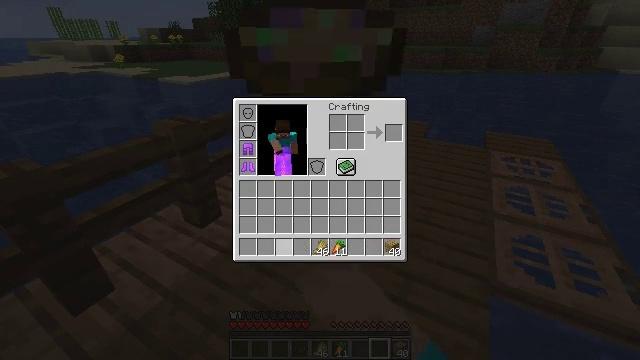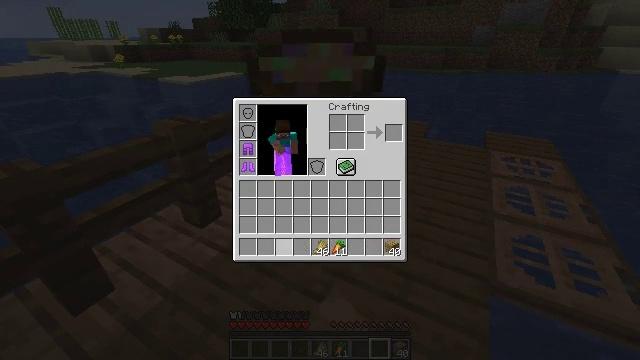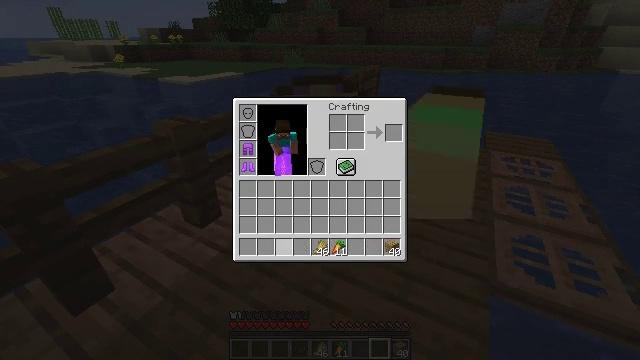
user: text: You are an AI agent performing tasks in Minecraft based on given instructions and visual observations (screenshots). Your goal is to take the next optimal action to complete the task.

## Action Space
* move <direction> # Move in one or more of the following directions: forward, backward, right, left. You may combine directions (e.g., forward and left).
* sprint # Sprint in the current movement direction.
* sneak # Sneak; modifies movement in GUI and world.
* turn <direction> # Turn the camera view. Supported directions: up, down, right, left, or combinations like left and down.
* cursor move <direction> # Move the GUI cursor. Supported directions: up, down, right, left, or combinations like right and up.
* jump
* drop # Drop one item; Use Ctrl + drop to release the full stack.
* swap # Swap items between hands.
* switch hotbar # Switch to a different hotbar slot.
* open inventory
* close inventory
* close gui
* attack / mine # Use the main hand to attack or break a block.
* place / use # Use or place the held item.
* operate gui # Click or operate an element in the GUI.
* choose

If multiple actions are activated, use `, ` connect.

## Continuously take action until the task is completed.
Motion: motion action
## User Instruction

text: Remove a suspicious stew from the inventory.
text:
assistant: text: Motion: drop
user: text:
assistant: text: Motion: drop
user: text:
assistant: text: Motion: drop